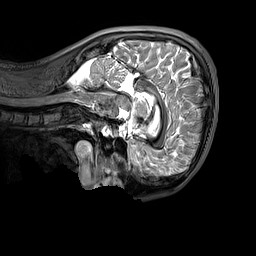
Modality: T2w
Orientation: sagittal
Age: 11
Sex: male
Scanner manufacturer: siemens
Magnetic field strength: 3 T
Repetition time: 3.2 s
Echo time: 0.408 s